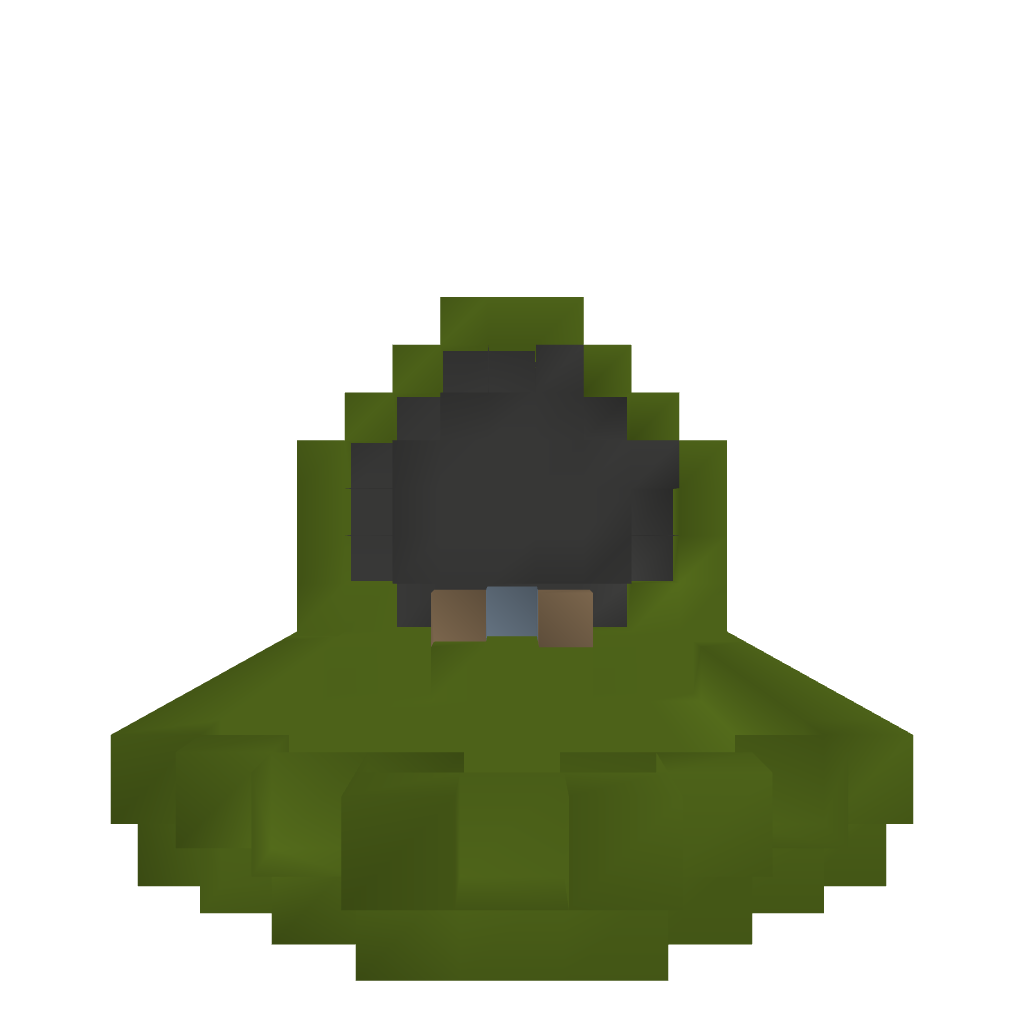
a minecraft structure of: Airboat